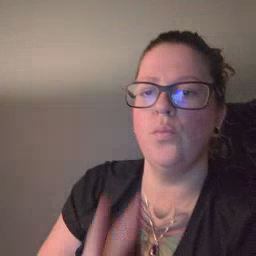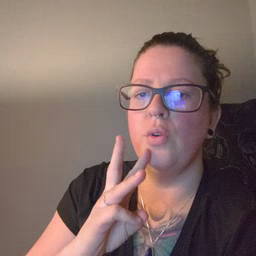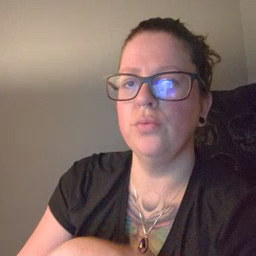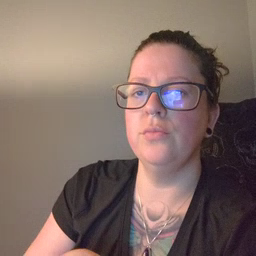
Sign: water